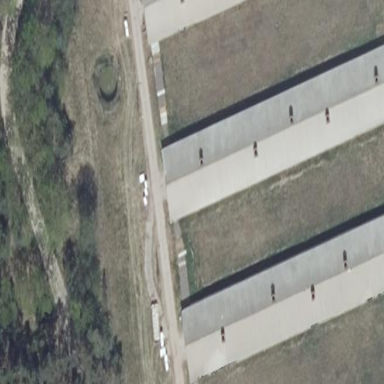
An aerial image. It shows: Gabled farm auxiliary building with grey roof oriented along certain direction.